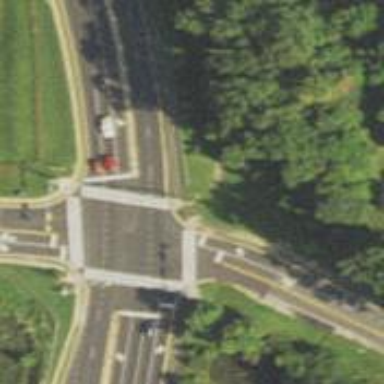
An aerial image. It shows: Crossing road.